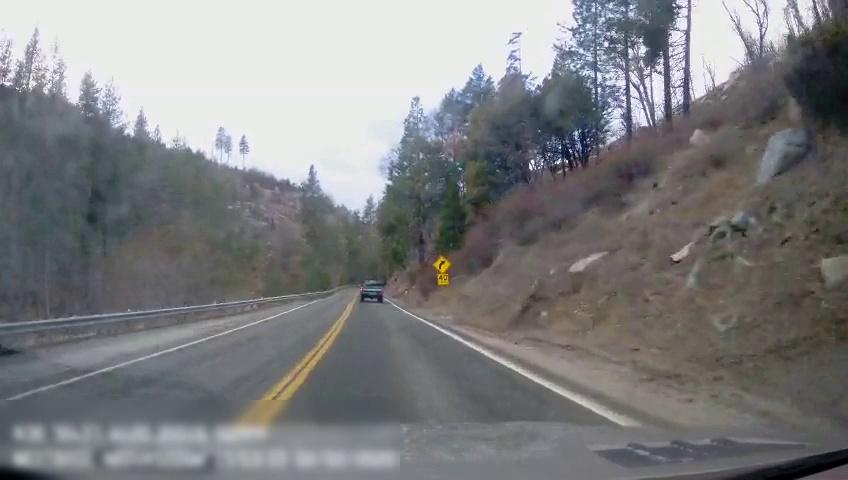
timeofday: Day
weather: Sunny
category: Drivable Space
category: Vehicles | Truck
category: Lanes | Current Lane
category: Lanes | Current Lane
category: Lanes | Alternate Lane
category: Traffic | Signs
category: Traffic | Signs